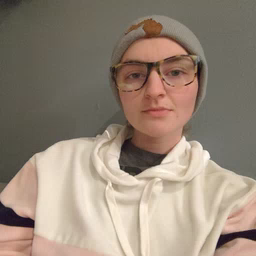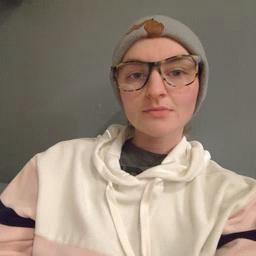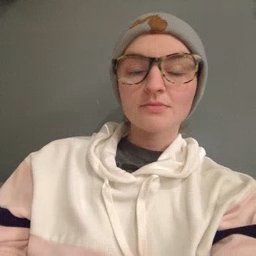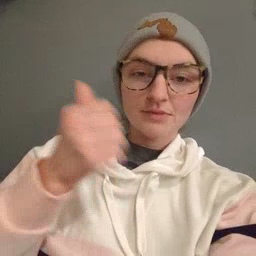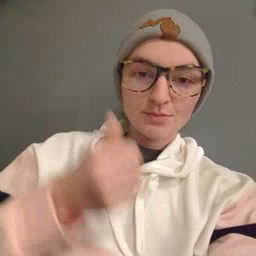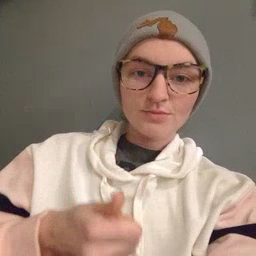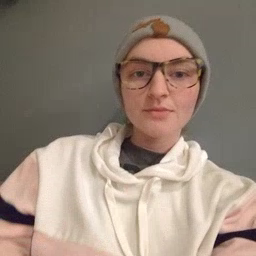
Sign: every